Aerial crown-view tile of a tropical tree (Barro Colorado Island, Panama), acquired 20250616:
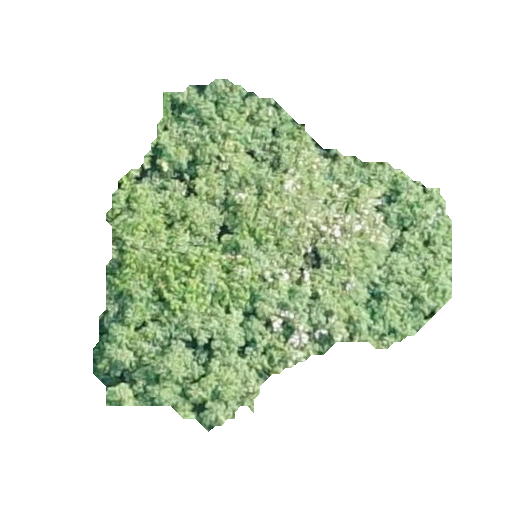
Species: Protium stevensonii
GBIF accepted scientific name: Tetragastris panamensis
Crown area: 118.964 m²